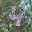
Label: 4